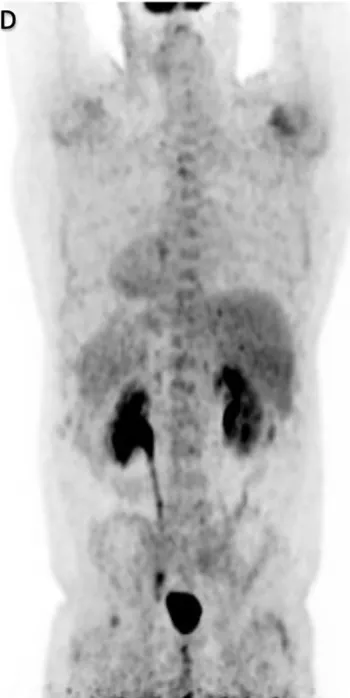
Without computed tomography co-registration. And dorsal view.
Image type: radiology (pet)